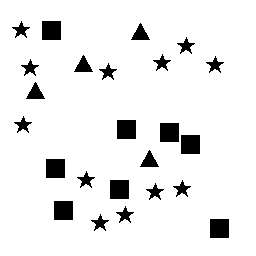
Squares: 8
Triangles: 4
Stars: 12
Total shapes: 24